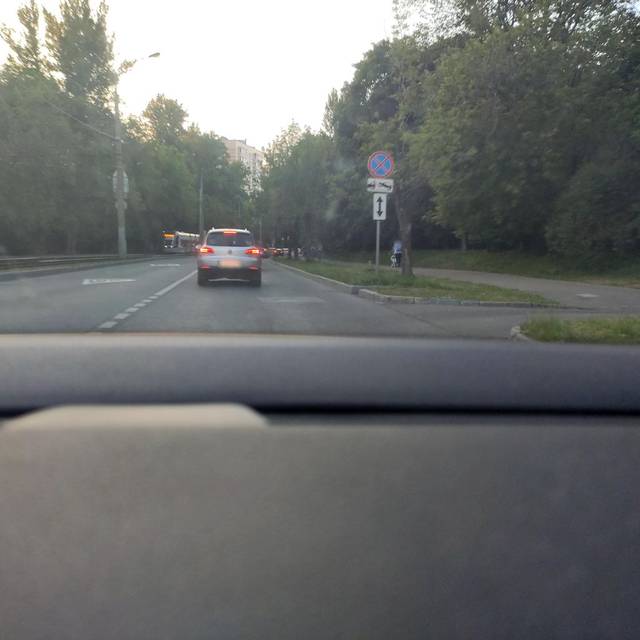
Region: Russia
Coordinates: 55.785, 37.455